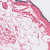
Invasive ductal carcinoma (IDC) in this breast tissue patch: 0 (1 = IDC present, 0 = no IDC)